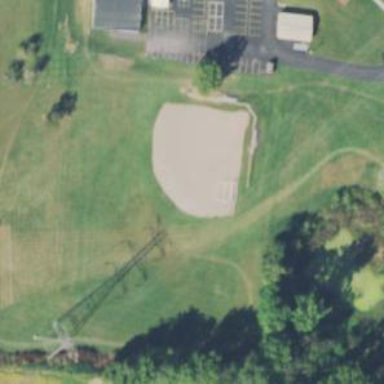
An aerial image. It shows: Baseball pitch for leisure land activities.